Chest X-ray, PA view. Patient: 30 years old, sex F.
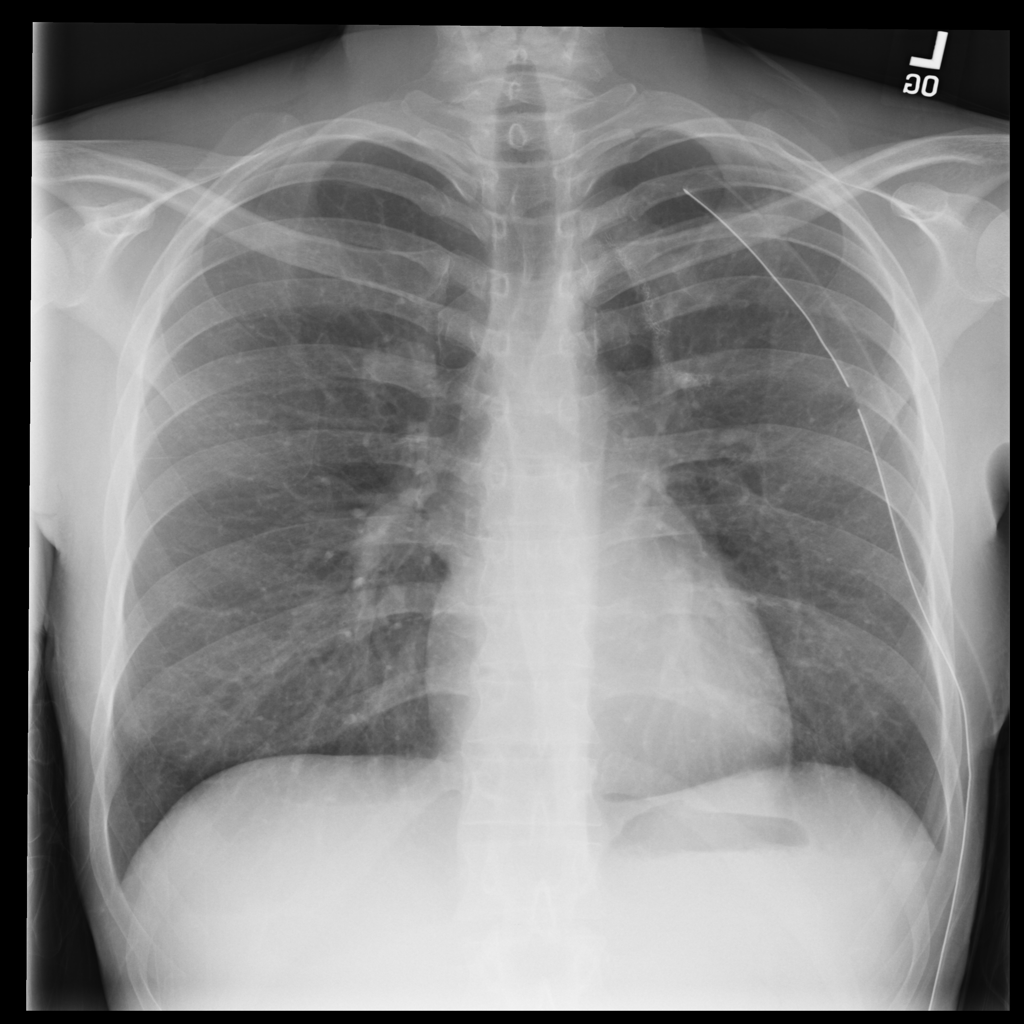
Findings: Nodule